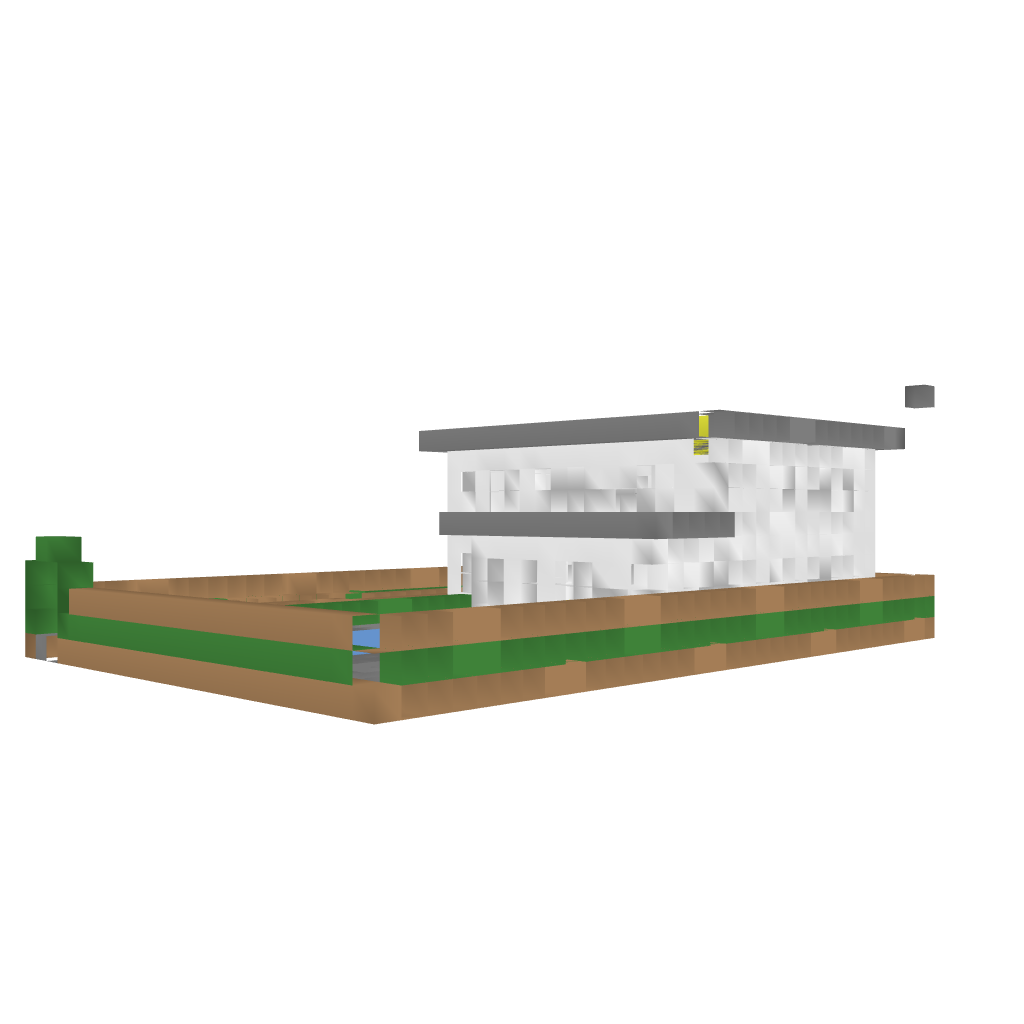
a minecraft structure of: Vip House bad low quality